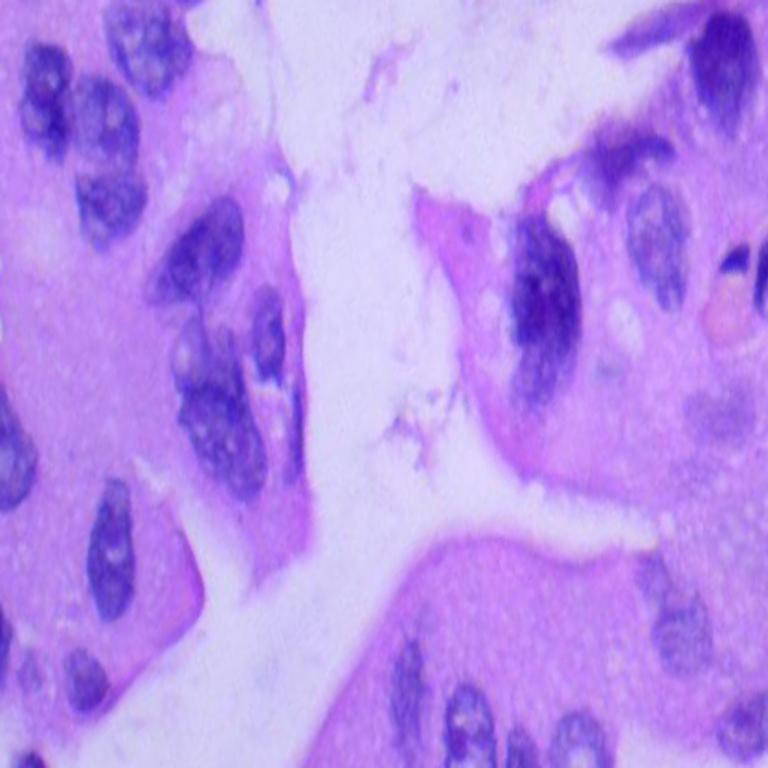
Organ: lung
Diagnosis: adenocarcinomas